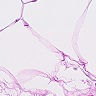
Metastatic tissue present: no